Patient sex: M
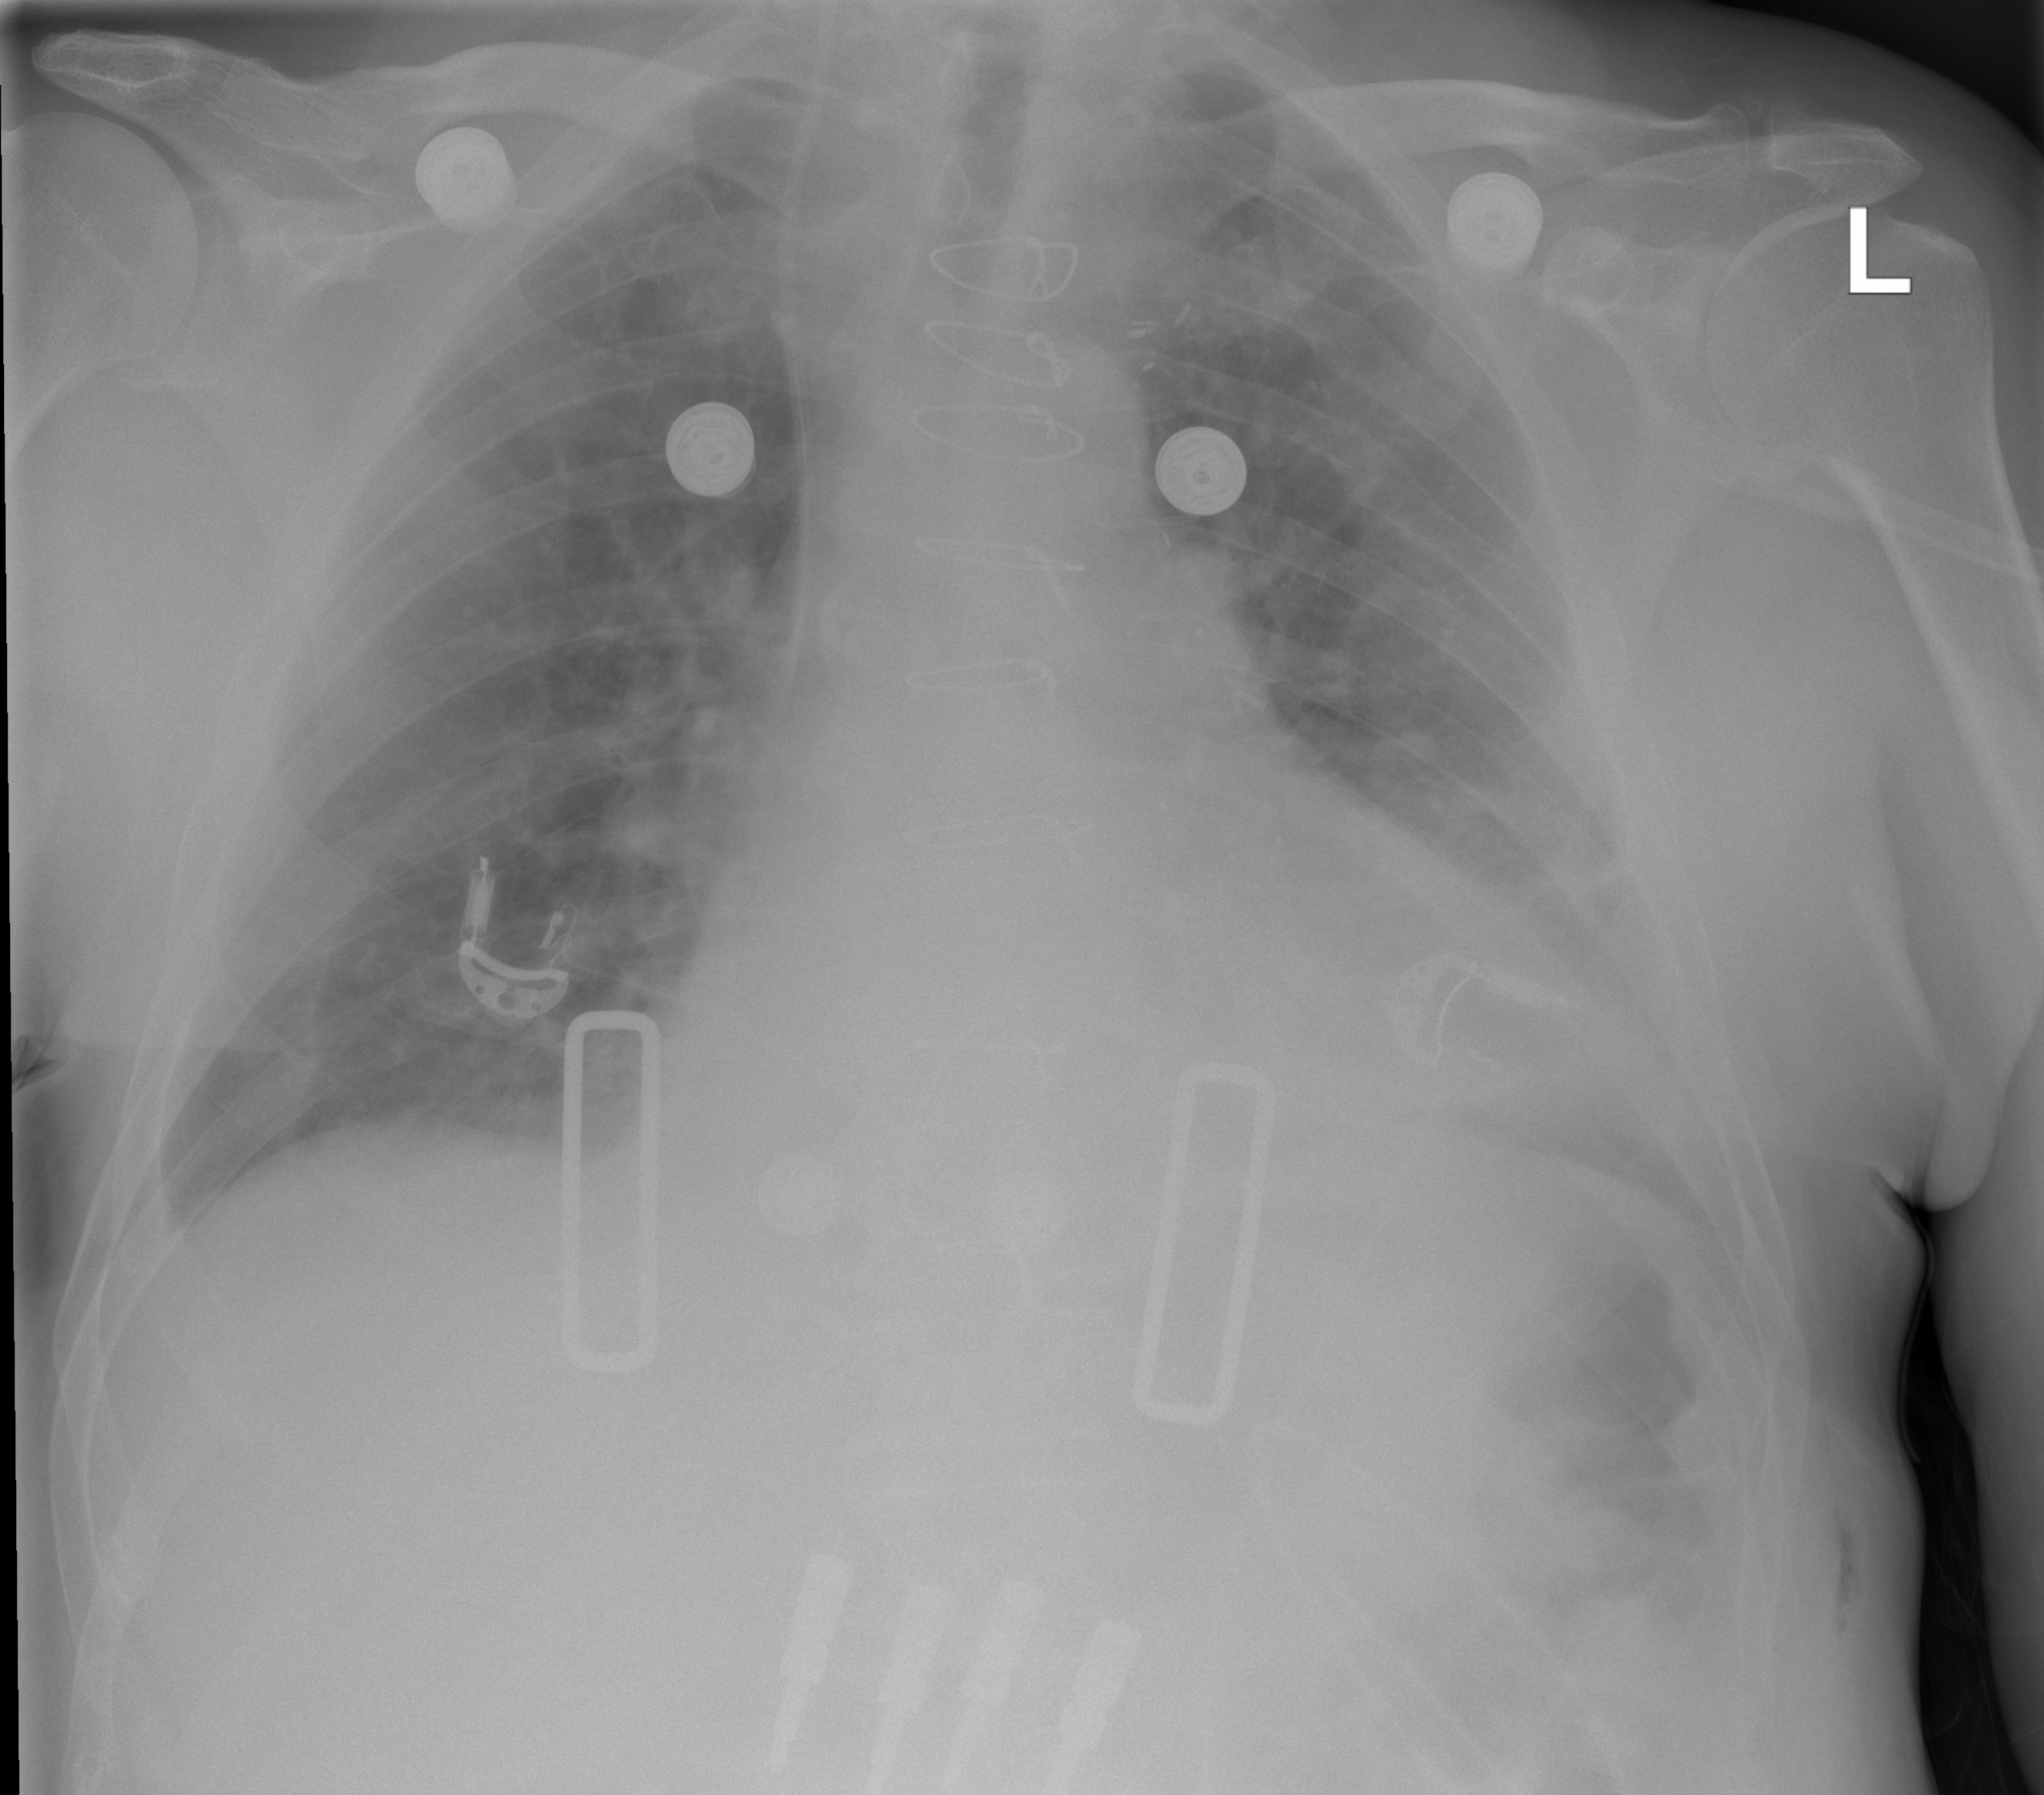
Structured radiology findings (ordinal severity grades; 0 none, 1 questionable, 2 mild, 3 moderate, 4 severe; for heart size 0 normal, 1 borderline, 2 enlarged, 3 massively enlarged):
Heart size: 2
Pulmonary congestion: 2
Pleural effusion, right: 0
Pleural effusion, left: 2
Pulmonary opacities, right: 0
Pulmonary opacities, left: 0
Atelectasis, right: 0
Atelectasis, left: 2